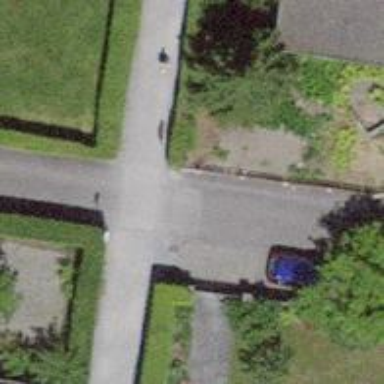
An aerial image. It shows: Compacted footway.